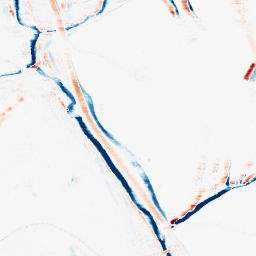
Category: morphological
Decomposition family: morphological_rect
Decomposition parameters: operation: average
width: 10
height: 3
Upsampling method: quadratic
Upsampling parameters: scale: 4
Upsampling scale: 4